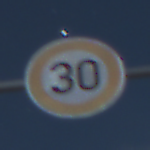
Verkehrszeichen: Geschwindigkeit30
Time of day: Night
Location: Outdoor (Nature)
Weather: PartlyCloudy
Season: NotSpecified
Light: Natural